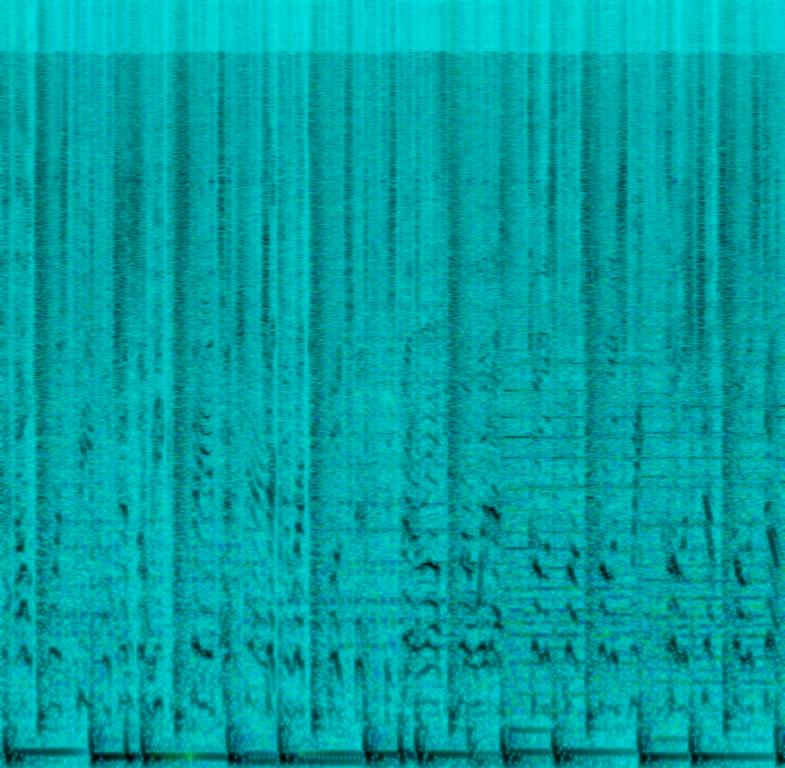
These two rap songs contain acoustic drums/digital drums playing a simple beat and a beat with a 16th hihat. Strings and bells are playing the main melody. On top of that the male voice of each song is rapping over the instrumental. These songs may be played while riding in your car or while playing sports.